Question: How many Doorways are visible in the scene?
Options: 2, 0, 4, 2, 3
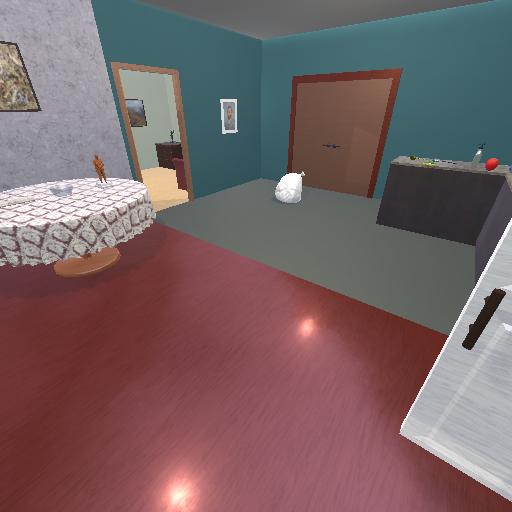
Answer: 2